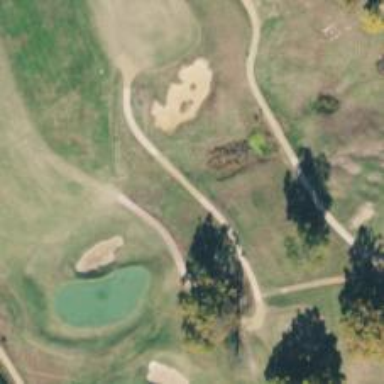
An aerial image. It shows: Service road designated as golf cart path.